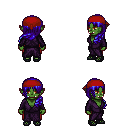
a pixel art fantasy rpg character, female body template, orc, green skin, purple robe, red pants, blue left-swept hairstyle, red bandana, ghillies, four views (front, back, left, right), 2x2 character sprite sheet, small pixel art, hard edges, no anti-aliasing